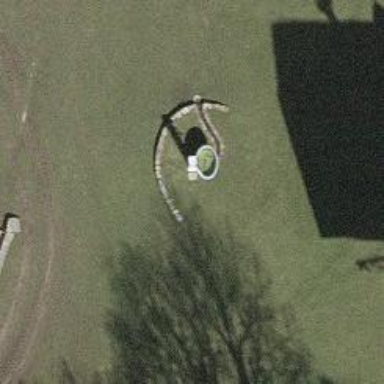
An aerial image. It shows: Beautiful fountain.